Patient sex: M
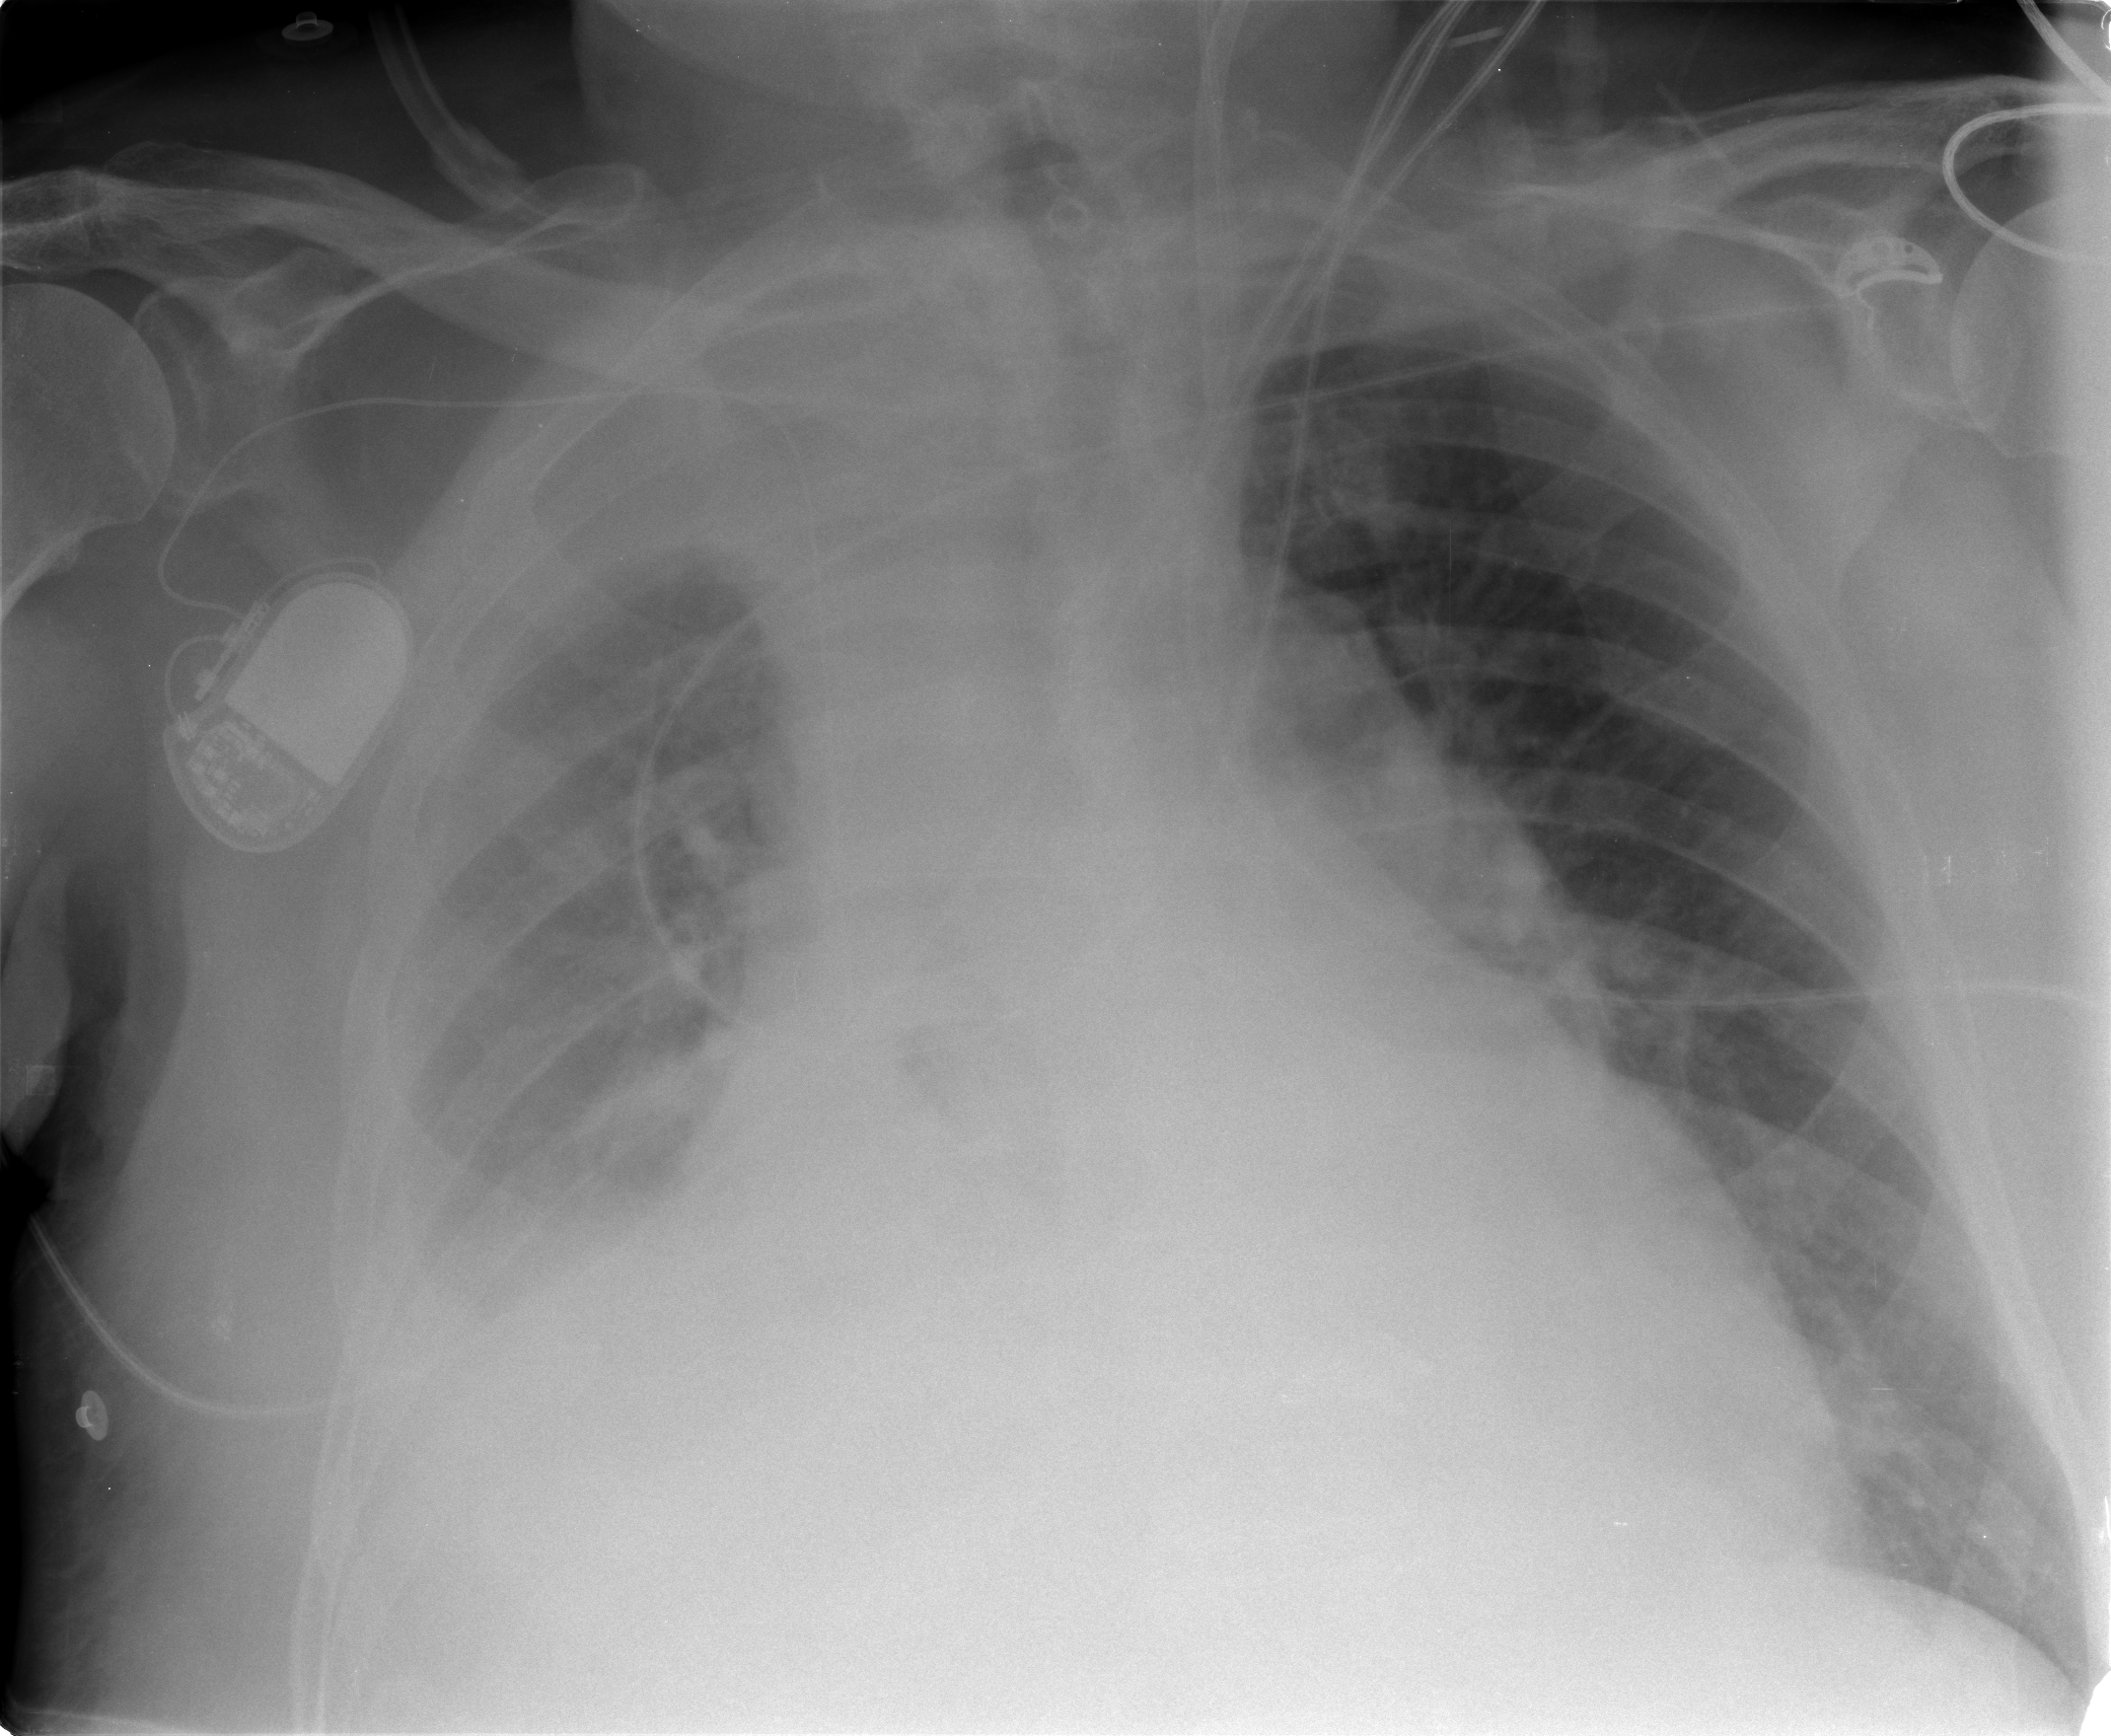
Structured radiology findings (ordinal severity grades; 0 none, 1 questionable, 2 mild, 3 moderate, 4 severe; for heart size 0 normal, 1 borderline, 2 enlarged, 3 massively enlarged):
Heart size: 3
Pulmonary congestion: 2
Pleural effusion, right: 3
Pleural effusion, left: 0
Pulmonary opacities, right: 2
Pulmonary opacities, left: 0
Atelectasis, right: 3
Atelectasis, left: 0